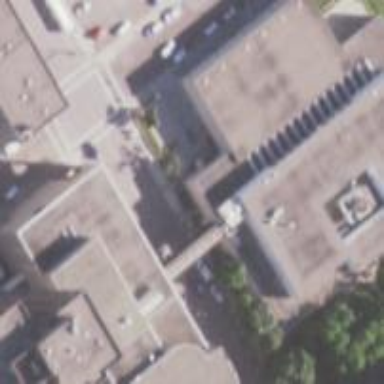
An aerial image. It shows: Building with flat gray roof made of asphalt. The building's color is antique white.